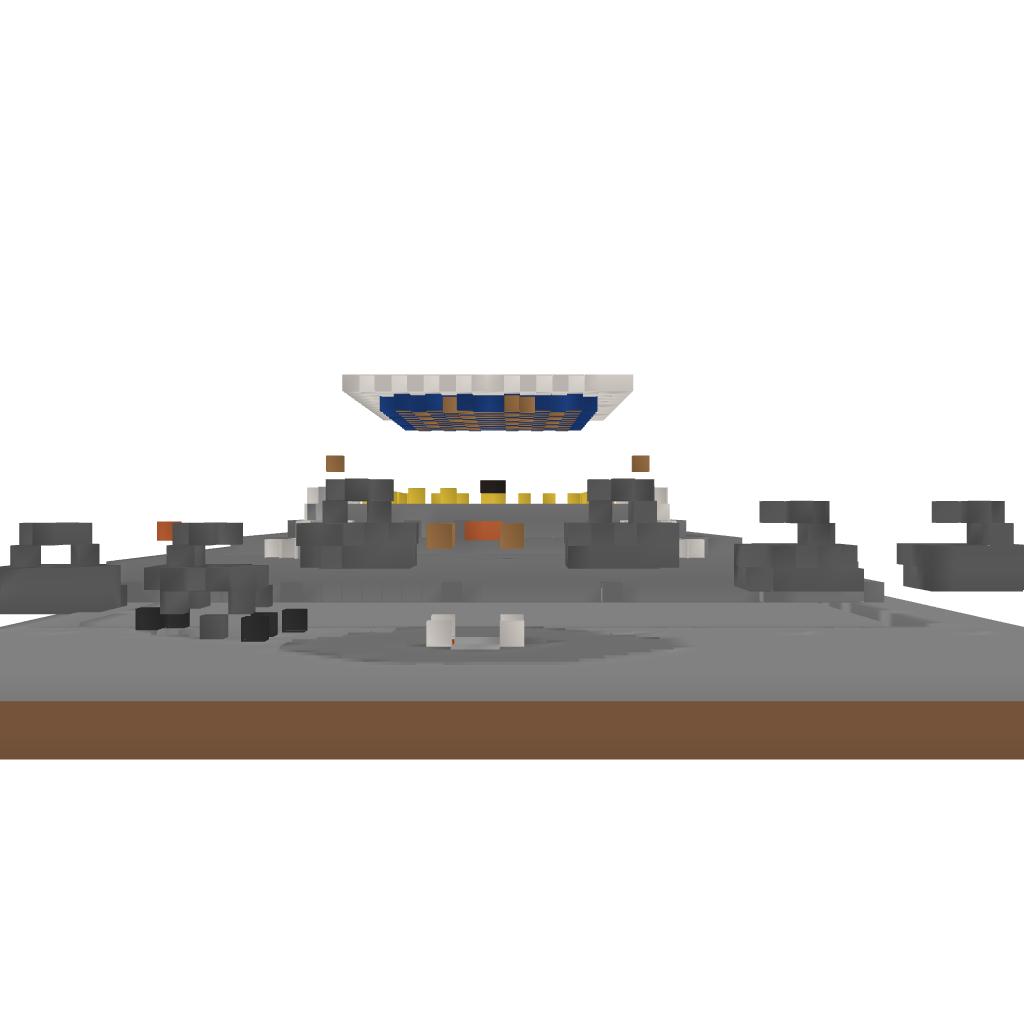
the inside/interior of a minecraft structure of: greek temple